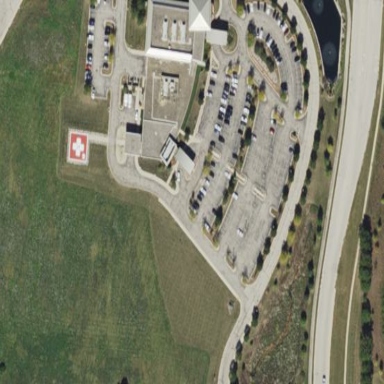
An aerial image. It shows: Hospital providing healthcare services.